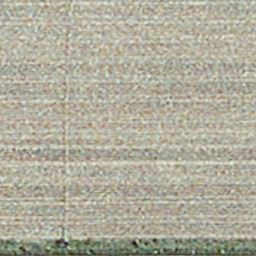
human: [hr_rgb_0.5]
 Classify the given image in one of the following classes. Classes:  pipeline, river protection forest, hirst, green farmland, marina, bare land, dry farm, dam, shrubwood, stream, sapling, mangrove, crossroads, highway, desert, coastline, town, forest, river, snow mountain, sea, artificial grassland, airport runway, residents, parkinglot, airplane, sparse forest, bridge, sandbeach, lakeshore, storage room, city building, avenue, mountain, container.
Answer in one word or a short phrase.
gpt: dry farm